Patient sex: F
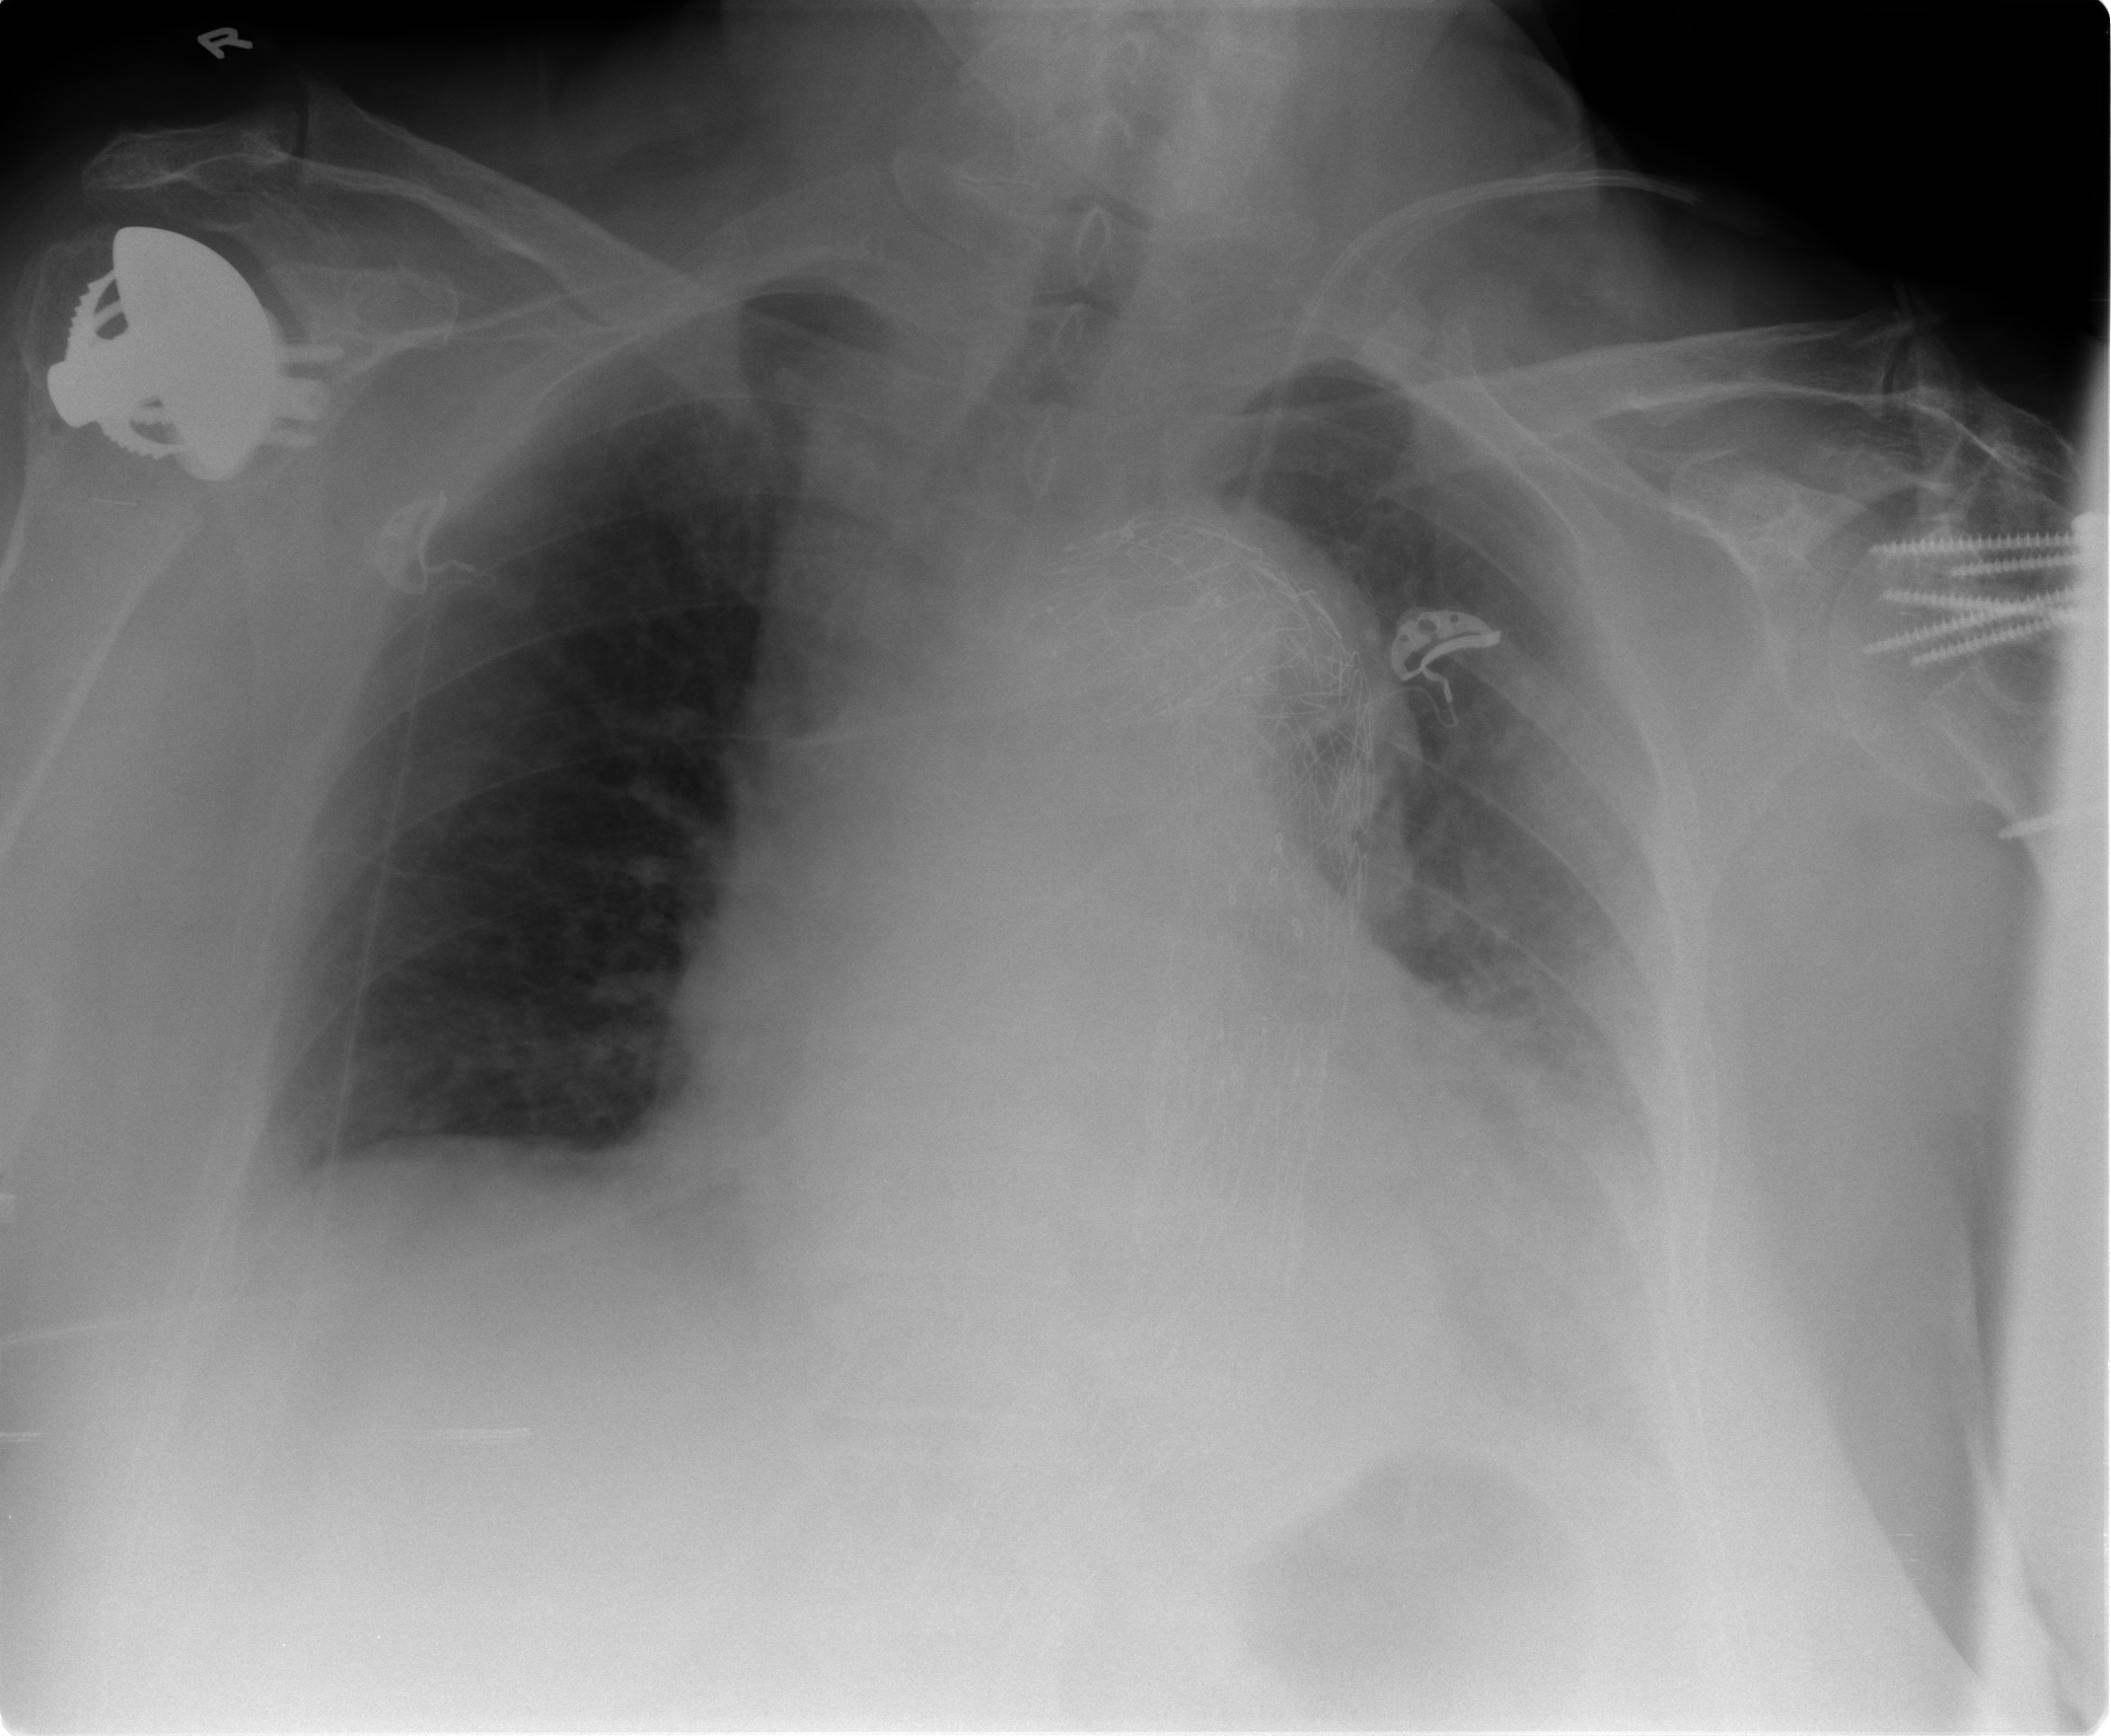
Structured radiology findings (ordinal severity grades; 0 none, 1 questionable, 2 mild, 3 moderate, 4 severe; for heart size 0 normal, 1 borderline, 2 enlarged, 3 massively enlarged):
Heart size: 2
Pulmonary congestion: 2
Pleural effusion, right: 0
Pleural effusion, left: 2
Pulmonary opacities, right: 0
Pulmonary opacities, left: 2
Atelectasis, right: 0
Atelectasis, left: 2